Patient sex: F
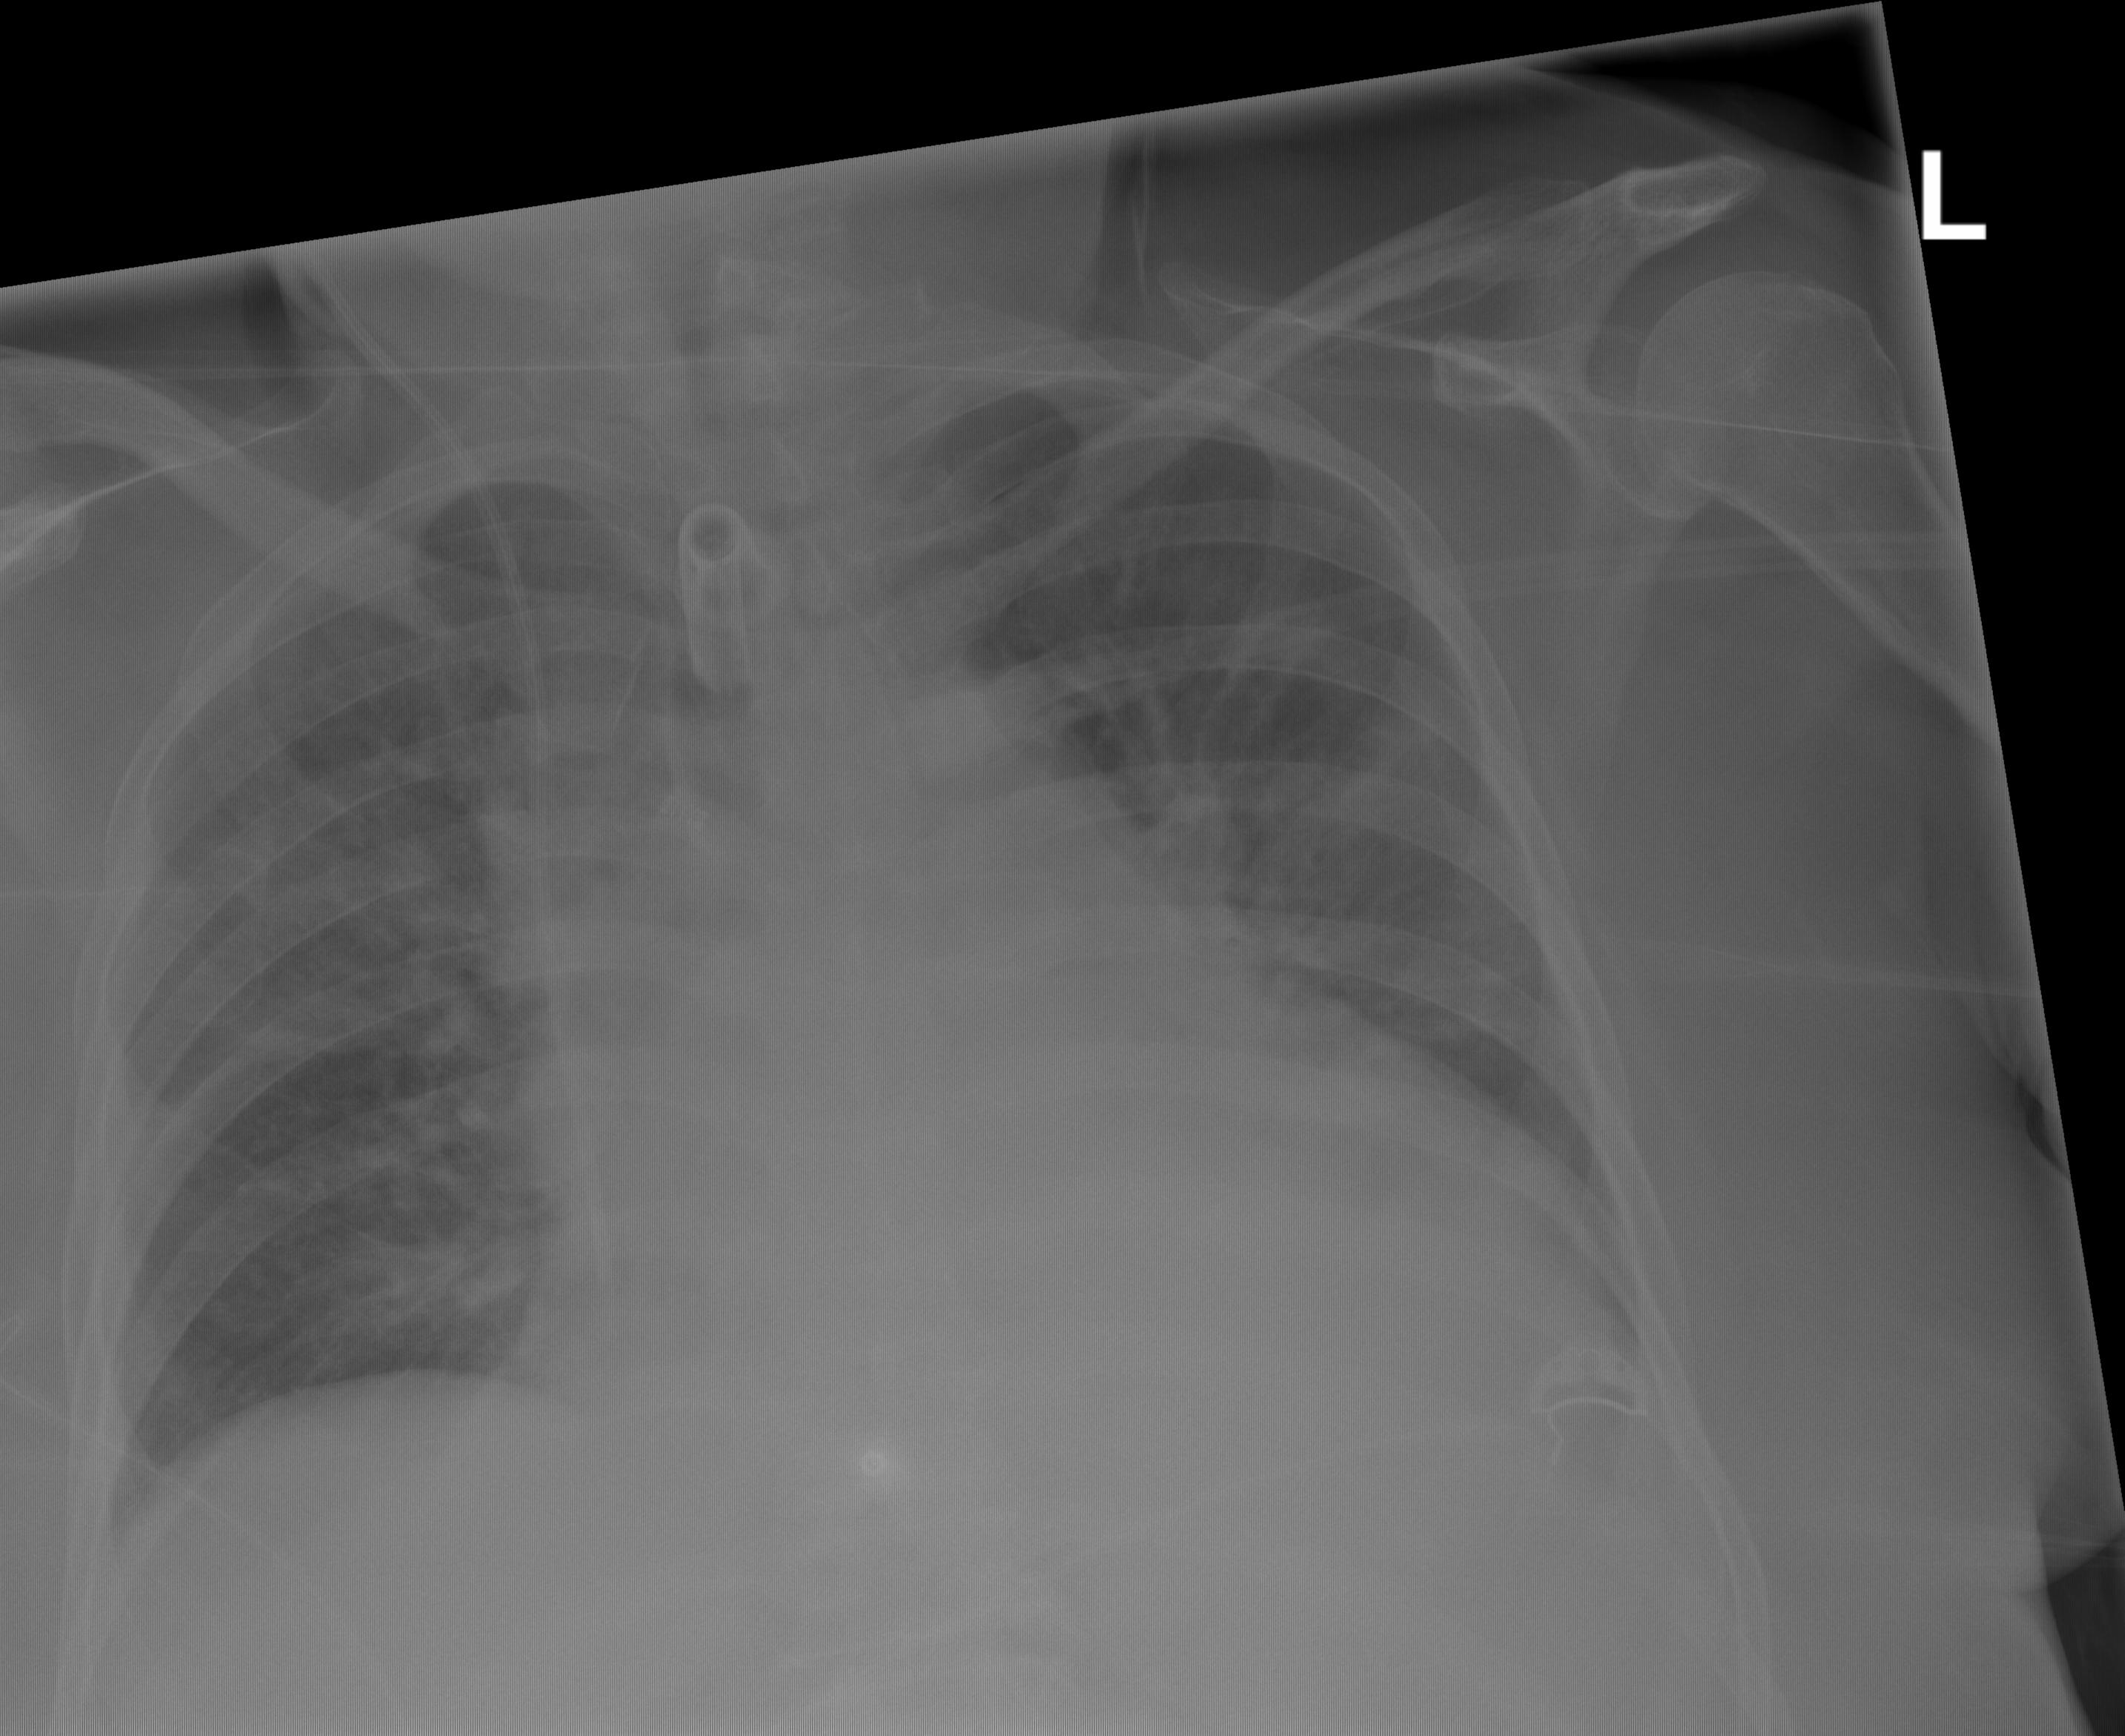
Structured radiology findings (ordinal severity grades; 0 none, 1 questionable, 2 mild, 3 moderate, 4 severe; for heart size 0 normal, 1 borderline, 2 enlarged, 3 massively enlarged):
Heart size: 2
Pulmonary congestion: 2
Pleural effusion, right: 0
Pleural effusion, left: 0
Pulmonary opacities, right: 2
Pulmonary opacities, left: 2
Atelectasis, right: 2
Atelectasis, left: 2